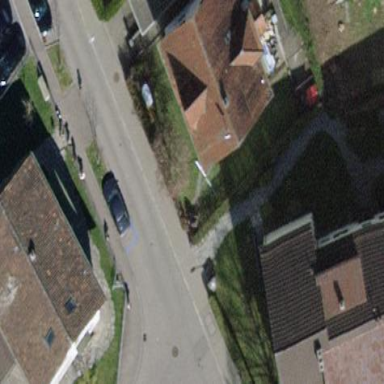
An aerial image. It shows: Building with tile roof.